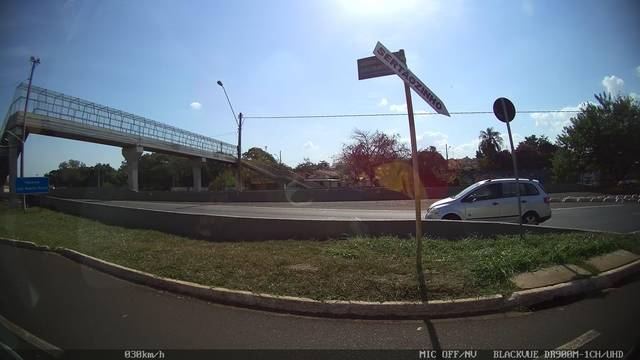
Region: Brazil
Coordinates: -21.178, -47.823